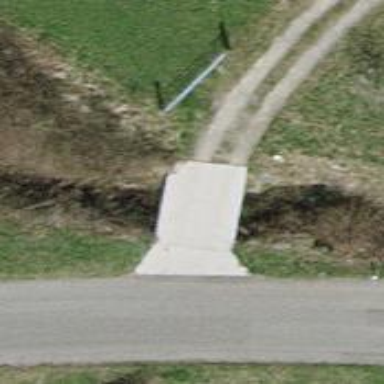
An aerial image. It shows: Concrete track road with bridge. The track is of grade1.